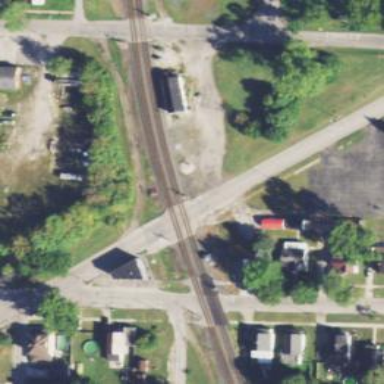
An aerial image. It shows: Crossing for the railway.